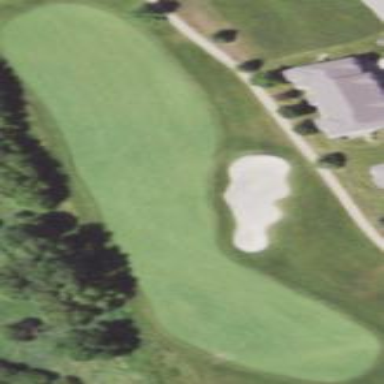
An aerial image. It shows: Golf fairway surrounded by grass.